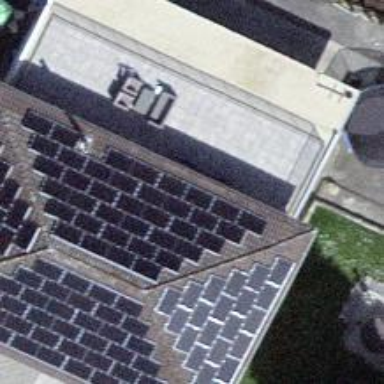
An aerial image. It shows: Solar power generator.